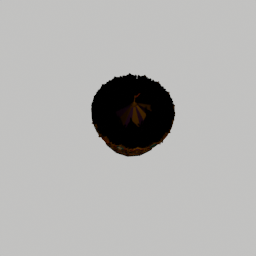
Label: decoration